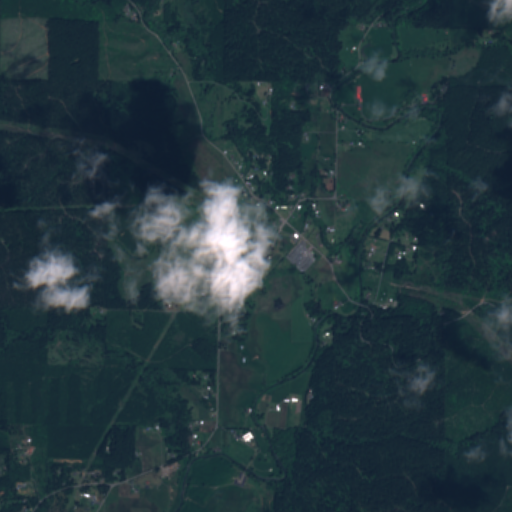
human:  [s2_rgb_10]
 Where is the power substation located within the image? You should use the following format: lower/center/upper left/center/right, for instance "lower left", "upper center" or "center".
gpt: The power substation is located in the center of the image.
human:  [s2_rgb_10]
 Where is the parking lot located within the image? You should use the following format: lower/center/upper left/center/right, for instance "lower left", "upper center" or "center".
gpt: There is no parking lot in the image.